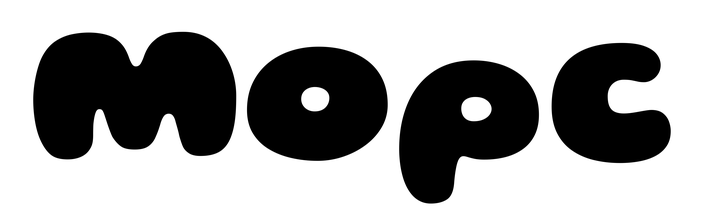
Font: Gluten_Black